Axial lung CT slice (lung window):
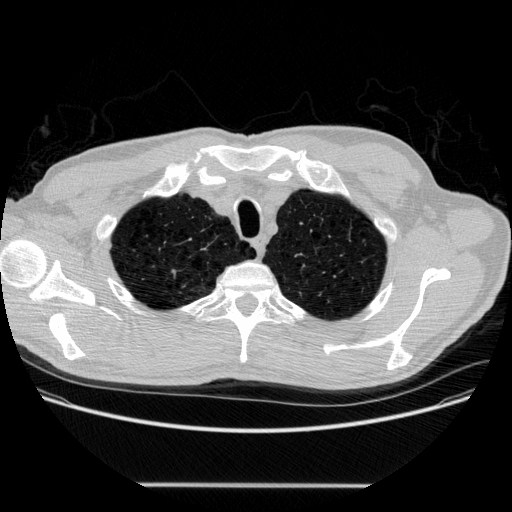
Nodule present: no